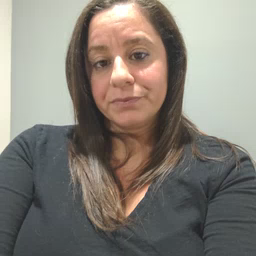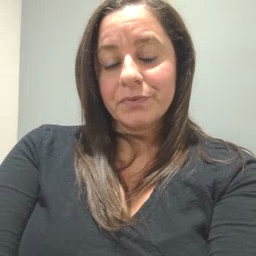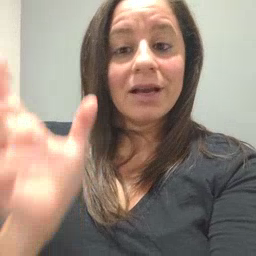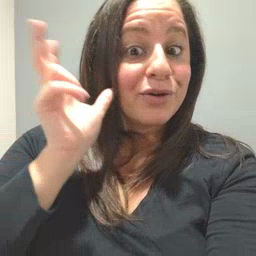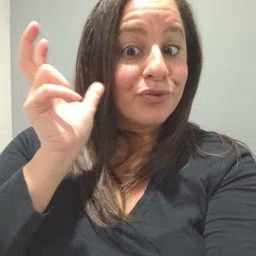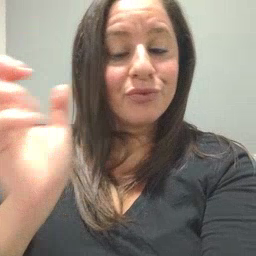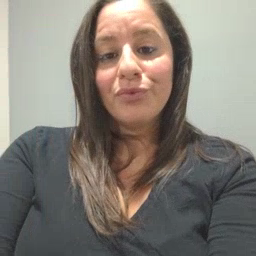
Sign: hear